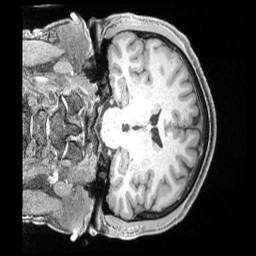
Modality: T1w
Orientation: coronal
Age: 41
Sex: male
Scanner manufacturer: siemens
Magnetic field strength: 3 T
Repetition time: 2 s
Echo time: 0.00211 s